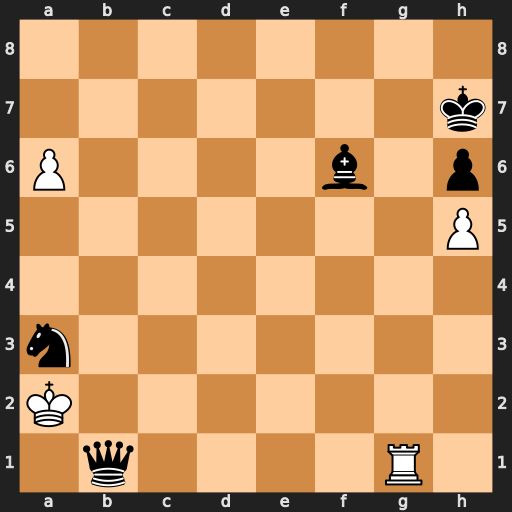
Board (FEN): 8/7k/P4b1p/7P/8/n7/K7/1q4R1
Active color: w
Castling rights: -
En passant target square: -
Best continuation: Rxb1 Nxb1 a7 Nc3+ Kb3